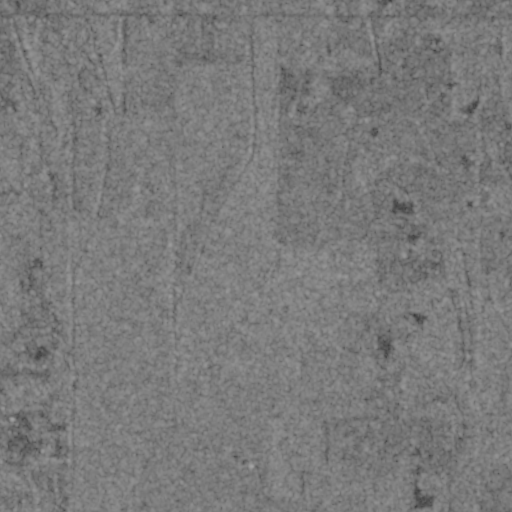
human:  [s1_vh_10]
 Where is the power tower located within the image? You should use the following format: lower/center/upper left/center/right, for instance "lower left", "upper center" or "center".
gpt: The power tower is located in the lower of the image.
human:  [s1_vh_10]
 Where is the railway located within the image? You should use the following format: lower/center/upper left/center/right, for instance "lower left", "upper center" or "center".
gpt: The railway is located in the lower of the image.
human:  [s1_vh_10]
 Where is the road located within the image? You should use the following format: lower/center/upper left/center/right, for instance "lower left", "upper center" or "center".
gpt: There is no road in the image.

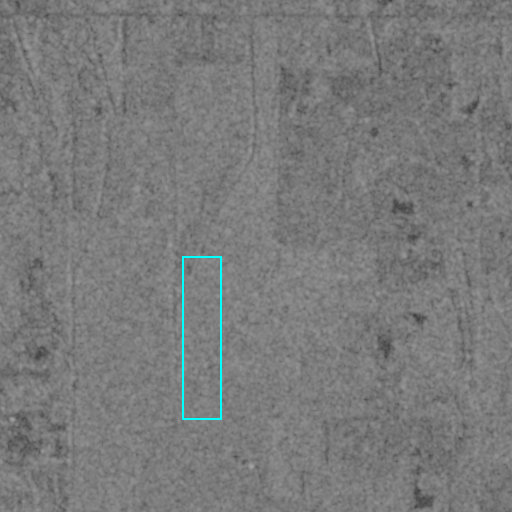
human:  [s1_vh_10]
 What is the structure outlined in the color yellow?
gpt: There is no yellow outline.
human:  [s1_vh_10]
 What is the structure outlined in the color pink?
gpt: There is no structure outlined in pink.